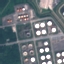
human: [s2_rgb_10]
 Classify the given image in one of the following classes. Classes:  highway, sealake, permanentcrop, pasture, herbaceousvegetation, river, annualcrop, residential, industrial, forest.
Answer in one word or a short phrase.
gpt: Industrial